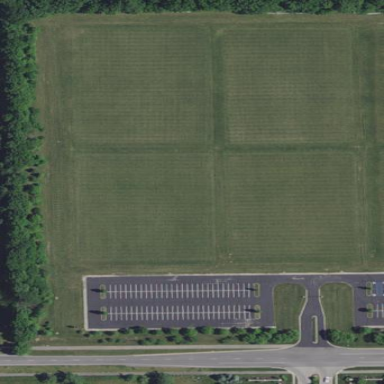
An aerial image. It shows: Grass pitch designated for soccer.